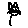
Label: cat